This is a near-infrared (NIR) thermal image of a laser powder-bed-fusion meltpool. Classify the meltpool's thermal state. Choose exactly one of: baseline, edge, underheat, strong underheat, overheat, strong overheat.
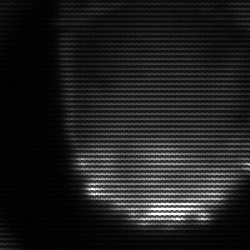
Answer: edge